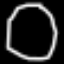
Label: octagon